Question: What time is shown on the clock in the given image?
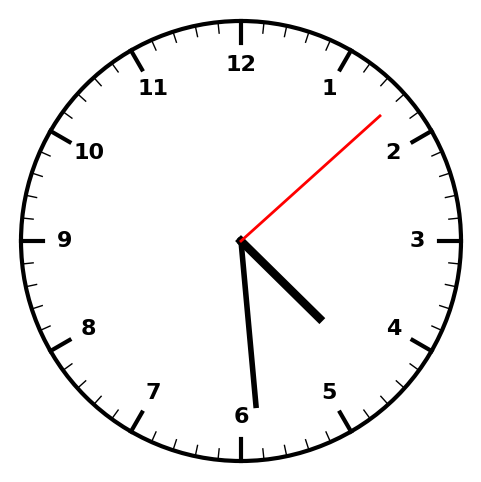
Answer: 04:29:08